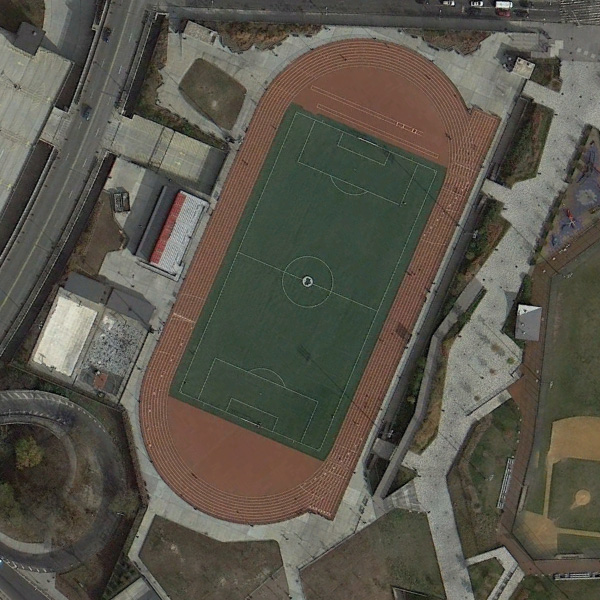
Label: Playground